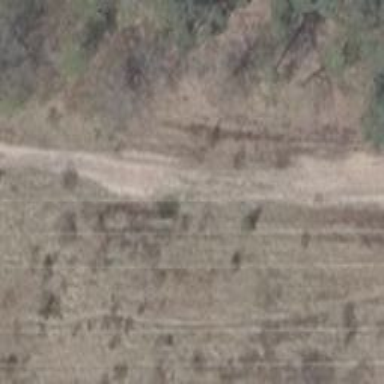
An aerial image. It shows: Sandy track road with grade 4 track type.